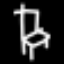
Label: chair